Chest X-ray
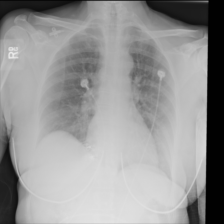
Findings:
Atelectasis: negative
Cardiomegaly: negative
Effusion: negative
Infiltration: negative
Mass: negative
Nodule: negative
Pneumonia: negative
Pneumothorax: negative
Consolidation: negative
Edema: negative
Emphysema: negative
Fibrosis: negative
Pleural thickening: negative
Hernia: negative